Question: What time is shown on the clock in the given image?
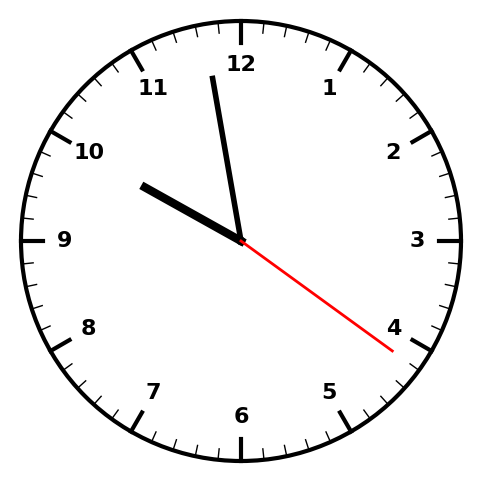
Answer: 09:58:21